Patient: sex M, age 57
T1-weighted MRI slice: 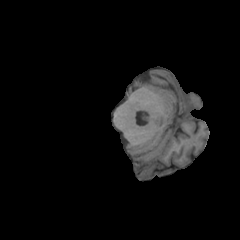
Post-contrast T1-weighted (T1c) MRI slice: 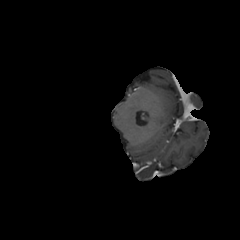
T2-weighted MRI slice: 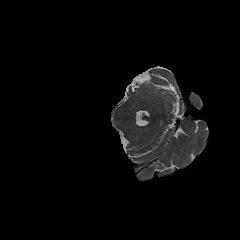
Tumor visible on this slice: no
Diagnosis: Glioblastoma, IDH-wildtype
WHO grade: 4